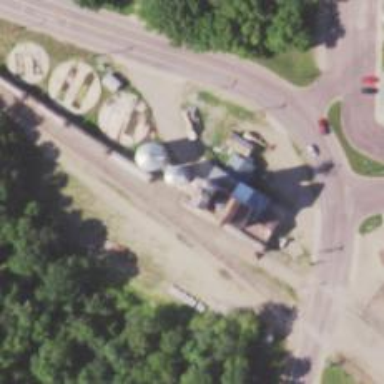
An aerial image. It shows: Silo.